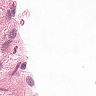
Metastatic tissue present: no